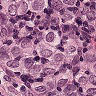
Metastatic tissue present: yes